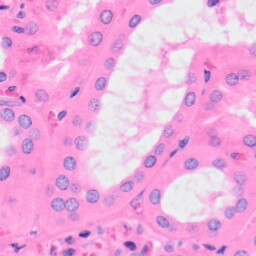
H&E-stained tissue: Kidney